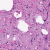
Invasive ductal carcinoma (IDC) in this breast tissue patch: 0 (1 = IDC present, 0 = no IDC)